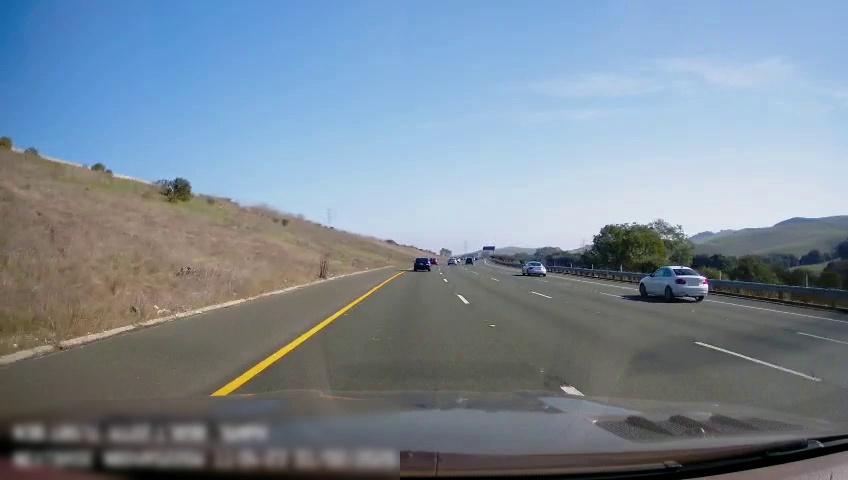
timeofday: Day
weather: Sunny
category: Drivable Space
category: Vehicles | Car
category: Vehicles | Car
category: Vehicles | Car
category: Vehicles | Car
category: Lanes | Alternate Lane
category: Lanes | Alternate Lane
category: Lanes | Alternate Lane
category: Lanes | Current Lane
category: Lanes | Alternate Lane
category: Traffic | Signs